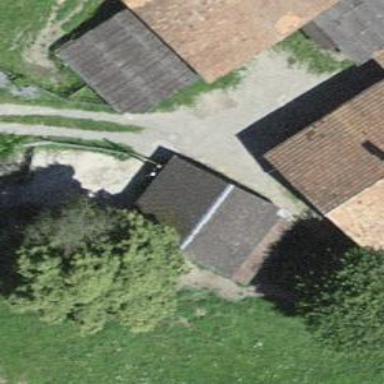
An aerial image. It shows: Farm auxiliary building.